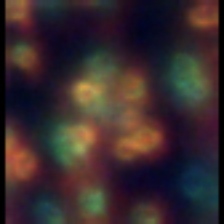
Taxon: Phaeocystis
Group: Other